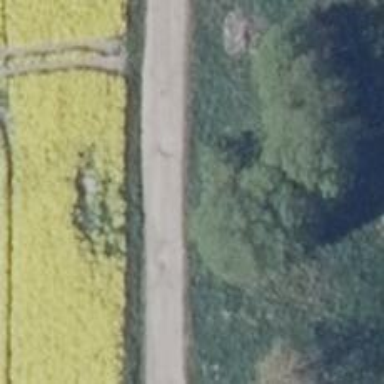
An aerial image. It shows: Deciduous tree in agricultural area.